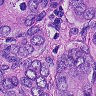
Metastatic tissue present: yes